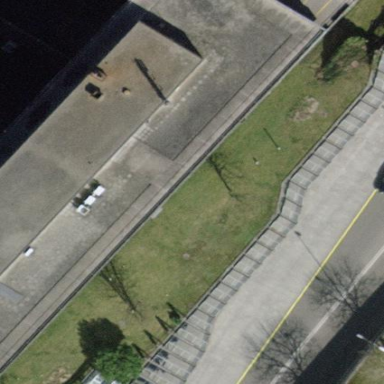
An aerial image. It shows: Shelter for public transport with glass roof.